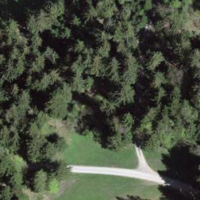
EUNIS habitat code: 43
Species observed at this site:
Crepis paludosa
Lysimachia vulgaris
Tussilago farfara